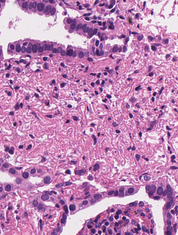
Tumor epithelial tissue: yes
Tumor-associated stroma tissue: yes
Normal tissue: no